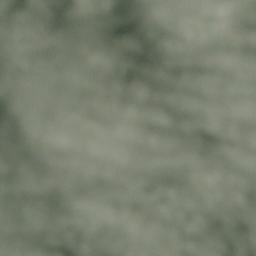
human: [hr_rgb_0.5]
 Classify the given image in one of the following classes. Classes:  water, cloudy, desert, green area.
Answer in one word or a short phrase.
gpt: cloudy